Question: I'm new in Android development, every time when i try to start mine application, i need to wait very long?
I have low PC perfomance, but i see that peoples with much faster PC's has same problems.
Android star momently, but just this "Welcome" i wait to long.
PC main configuration:
Windows 7 Ultimate x86
-1024 mb RAM, 512 goes to ADK, i also tried with 256mb
-512 NVidia 6150
-2.0GHZ AMD Sempron
I use 2.7' QVGA API 17 Android, when i use API 7 or 8 i have some errors, i forget currently what problem is, but if is nessesery i will check.
Console out:
'''
[2013-06-16 14:29:52 - Numerology] ------------------------------
[2013-06-16 14:29:52 - Numerology] Android Launch!
[2013-06-16 14:29:52 - Numerology] adb is running normally.
[2013-06-16 14:29:53 - Numerology] Performing com.nezic.numerology.Main activity launch
[2013-06-16 14:29:54 - Numerology] Automatic Target Mode: launching new emulator with compatible AVD 'AVD1'
[2013-06-16 14:29:54 - Numerology] Launching a new emulator with Virtual Device 'AVD1'
[2013-06-16 14:30:15 - Emulator] Failed to create Context 0x3005
[2013-06-16 14:30:15 - Emulator] emulator: WARNING: Could not initialize OpenglES emulation, using software renderer.
[2013-06-16 14:30:15 - Emulator] could not get wglGetExtensionsStringARB
[2013-06-16 14:30:15 - Emulator] could not get wglGetExtensionsStringARB
[2013-06-16 14:30:15 - Emulator] could not get wglGetExtensionsStringARB
[2013-06-16 14:30:15 - Emulator] could not get wglGetExtensionsStringARB
[2013-06-16 14:30:15 - Emulator] could not get wglGetExtensionsStringARB
[2013-06-16 14:30:15 - Emulator] could not get wglGetExtensionsStringARB
[2013-06-16 14:30:15 - Emulator] could not get wglGetExtensionsStringARB
[2013-06-16 14:30:15 - Emulator] could not get wglGetExtensionsStringARB
[2013-06-16 14:30:19 - Emulator] emulator: warning: opening audio input failed
[2013-06-16 14:30:19 - Emulator]
[2013-06-16 14:30:21 - Numerology] New emulator found: emulator-5554
[2013-06-16 14:30:21 - Numerology] Waiting for HOME ('android.process.acore') to be launched...
'''
This is what i wait too long.......

Thank.
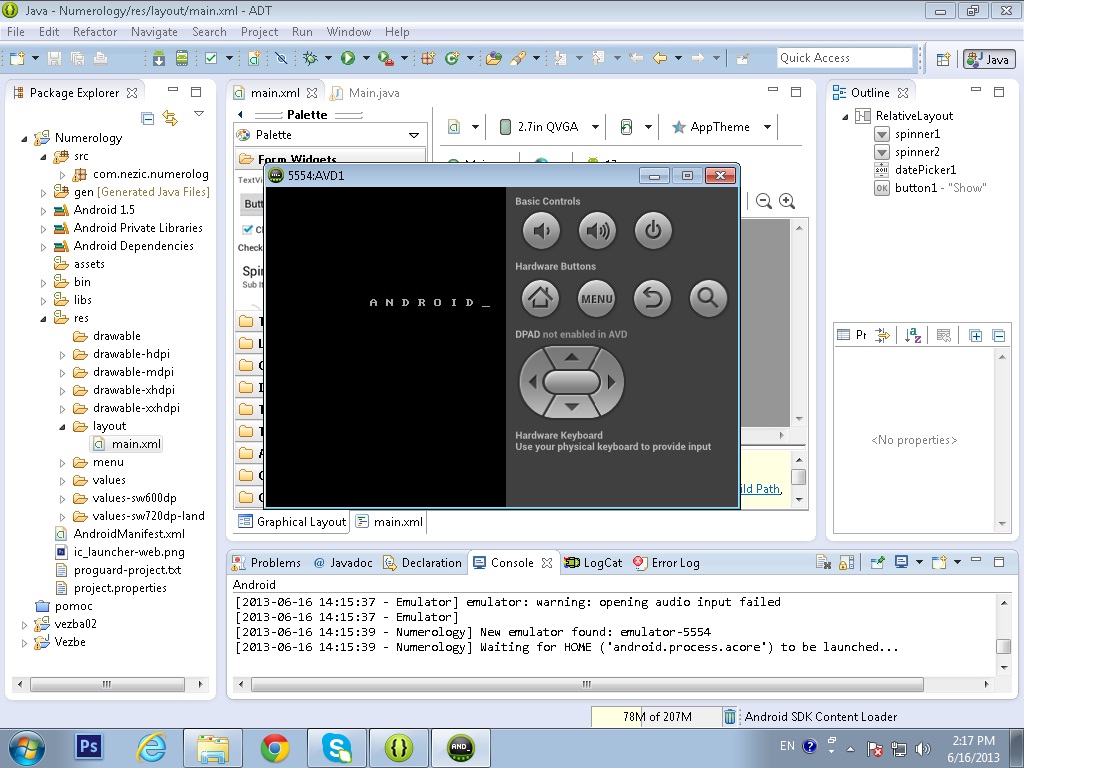
Answer: did you close emulator every time after an execution?
> Don't close it.Press home button and just minimize it.
Every time you start an emulator, The Android OS has to be loaded. That's what you are seeing there.